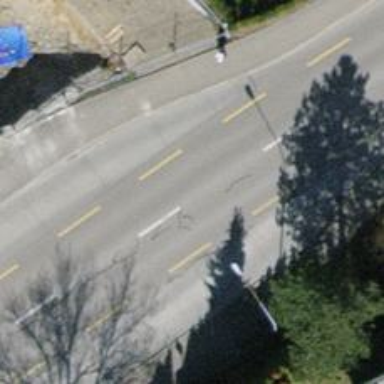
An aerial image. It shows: Primary road with asphalt surface and designated cycle lane.